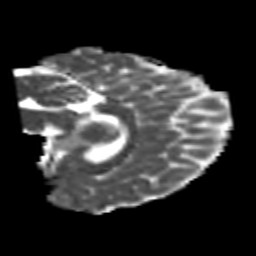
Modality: MD
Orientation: sagittal
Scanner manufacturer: siemens
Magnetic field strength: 3 T
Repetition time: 6.8 s
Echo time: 0.093 s